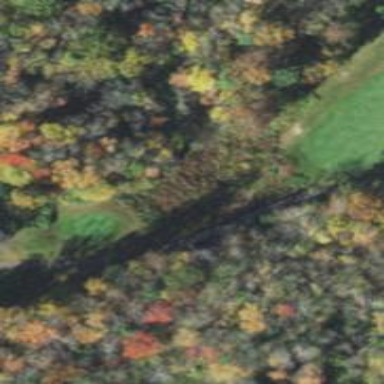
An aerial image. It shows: Path for both road and golf.